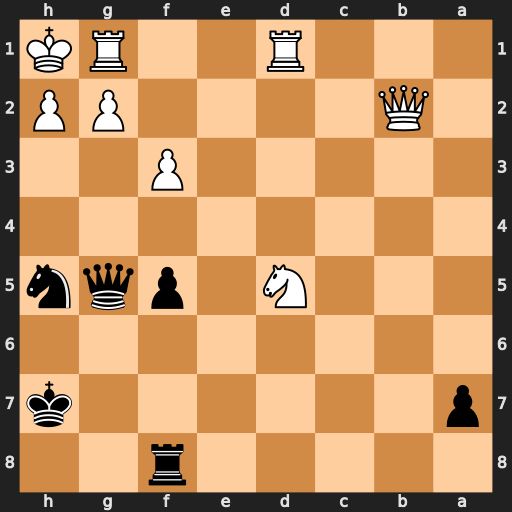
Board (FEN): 5r2/p6k/8/3N1pqn/8/5P2/1Q4PP/3R2RK
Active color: b
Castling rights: -
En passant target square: -
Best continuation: Ng3+ hxg3 Qh5#